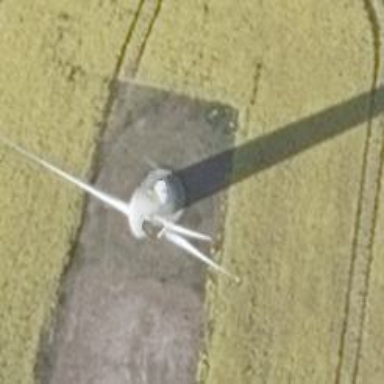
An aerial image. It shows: Wind-powered generator.